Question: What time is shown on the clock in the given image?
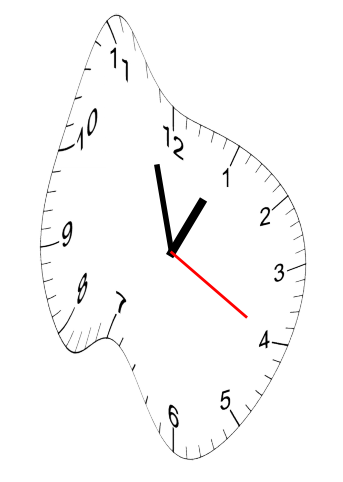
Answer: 12:57:20